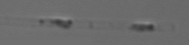
Label: Leptocylindrus